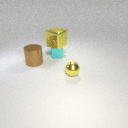
large brown metal cylinder behind small yellow metal sphere